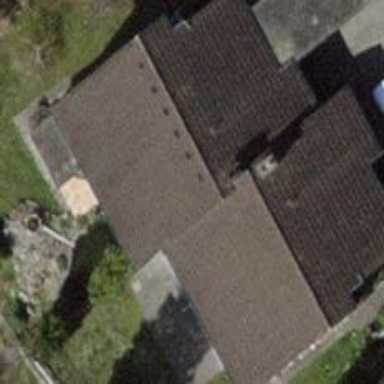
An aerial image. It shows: Terrace building.